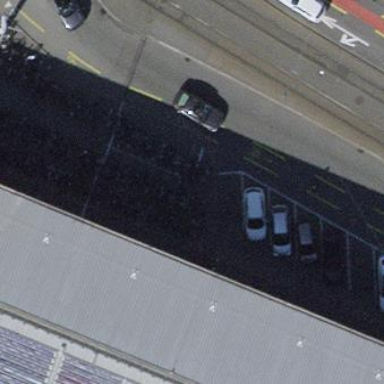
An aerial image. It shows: Bicycle parking area with stands available.